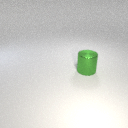
large green metal cylinder